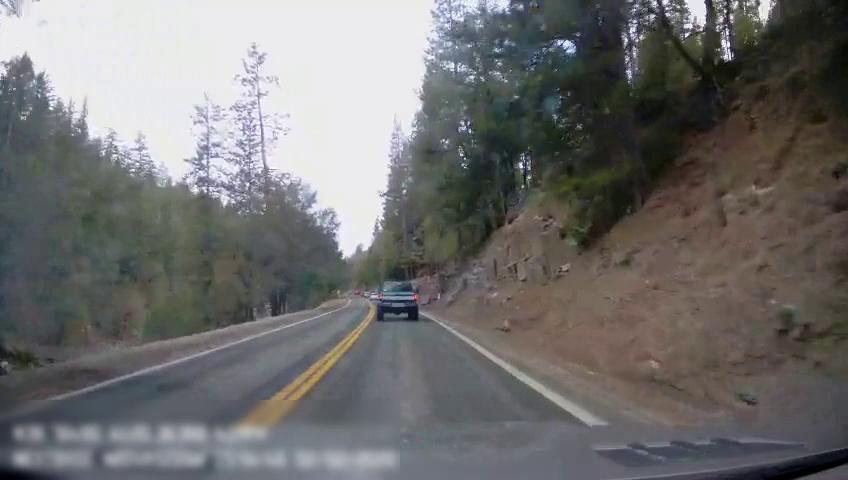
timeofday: Day
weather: Sunny
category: Drivable Space
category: Vehicles | Truck
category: Lanes | Current Lane
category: Lanes | Current Lane
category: Lanes | Alternate Lane